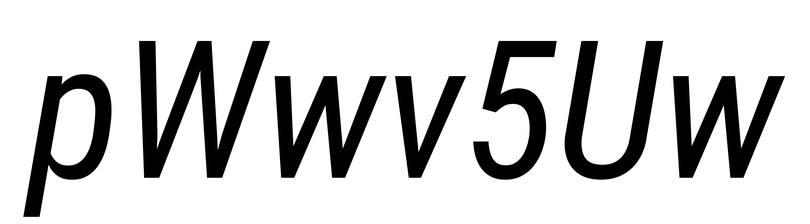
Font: Roboto-Italic_Condensed_Italic